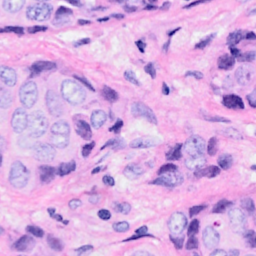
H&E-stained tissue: Breast